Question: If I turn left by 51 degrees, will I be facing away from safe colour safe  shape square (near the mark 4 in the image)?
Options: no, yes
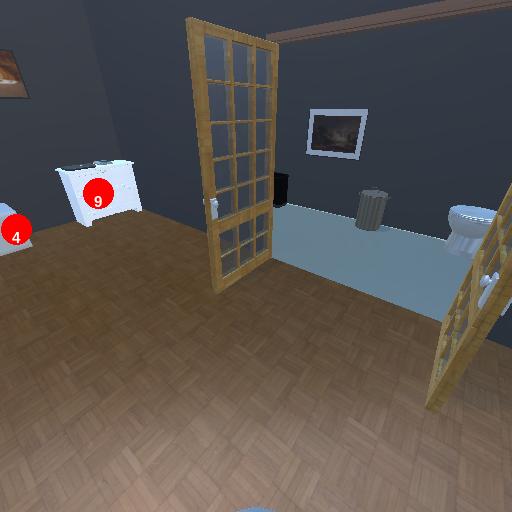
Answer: no